Interaction volume radius: 5 \u00c5
Interaction volume height: 30 \u00c5
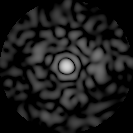
Disorder parameter: 0.808